Interaction volume radius: 10 \u00c5
Interaction volume height: 10 \u00c5
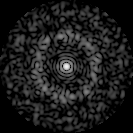
Disorder parameter: 0.8376